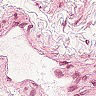
Metastatic tissue present: no